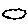
Label: cloud